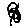
Label: hexagon